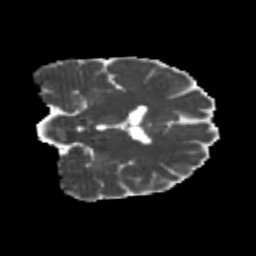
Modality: MD
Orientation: coronal
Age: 22
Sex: male
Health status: healthy
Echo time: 0.074 s